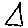
Label: triangle